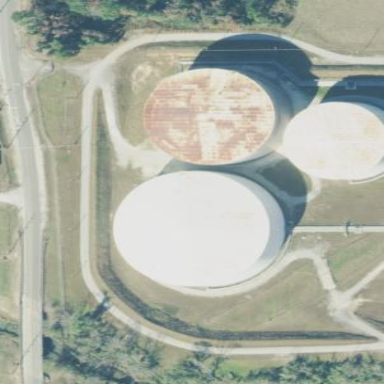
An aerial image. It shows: Storage tank which is man-made and housed in building.